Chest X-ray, PA view. Patient: 38 years old, sex F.
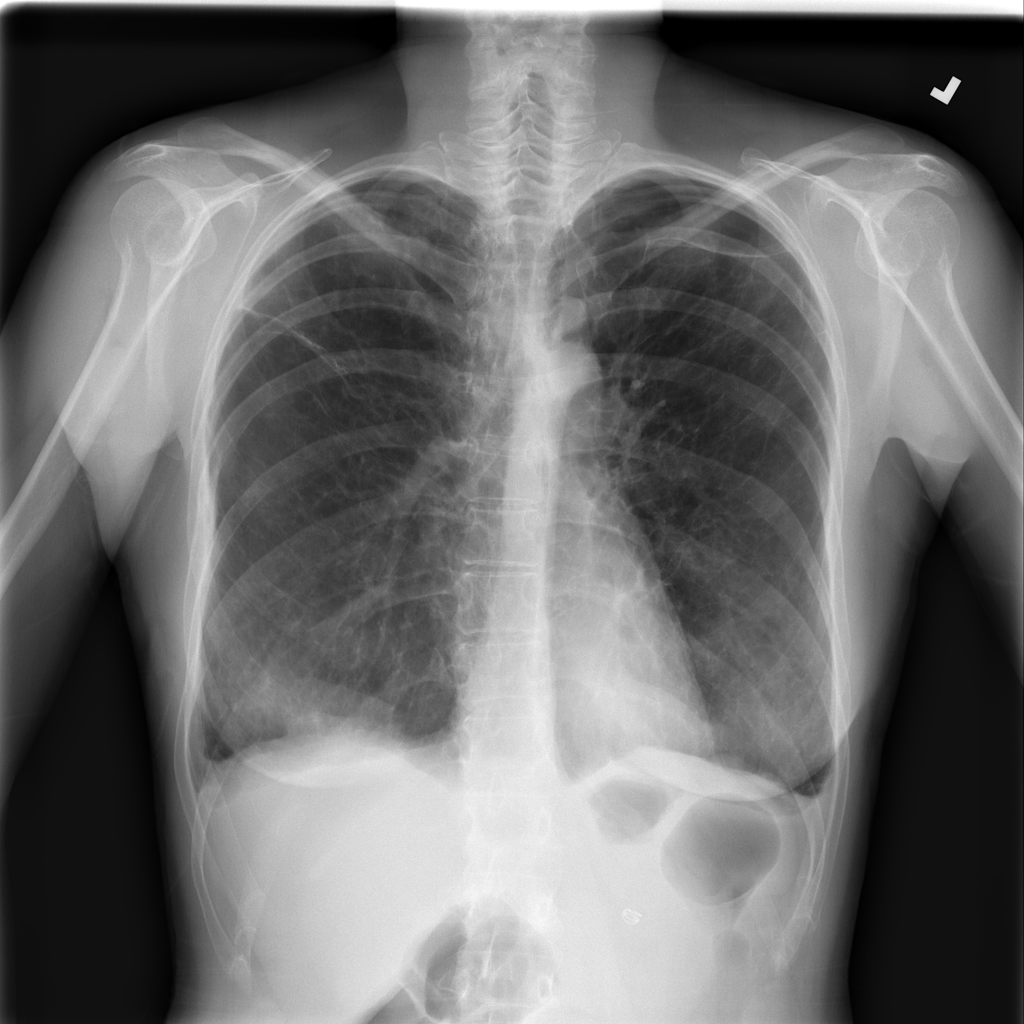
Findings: Pneumothorax